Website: walmart
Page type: payment
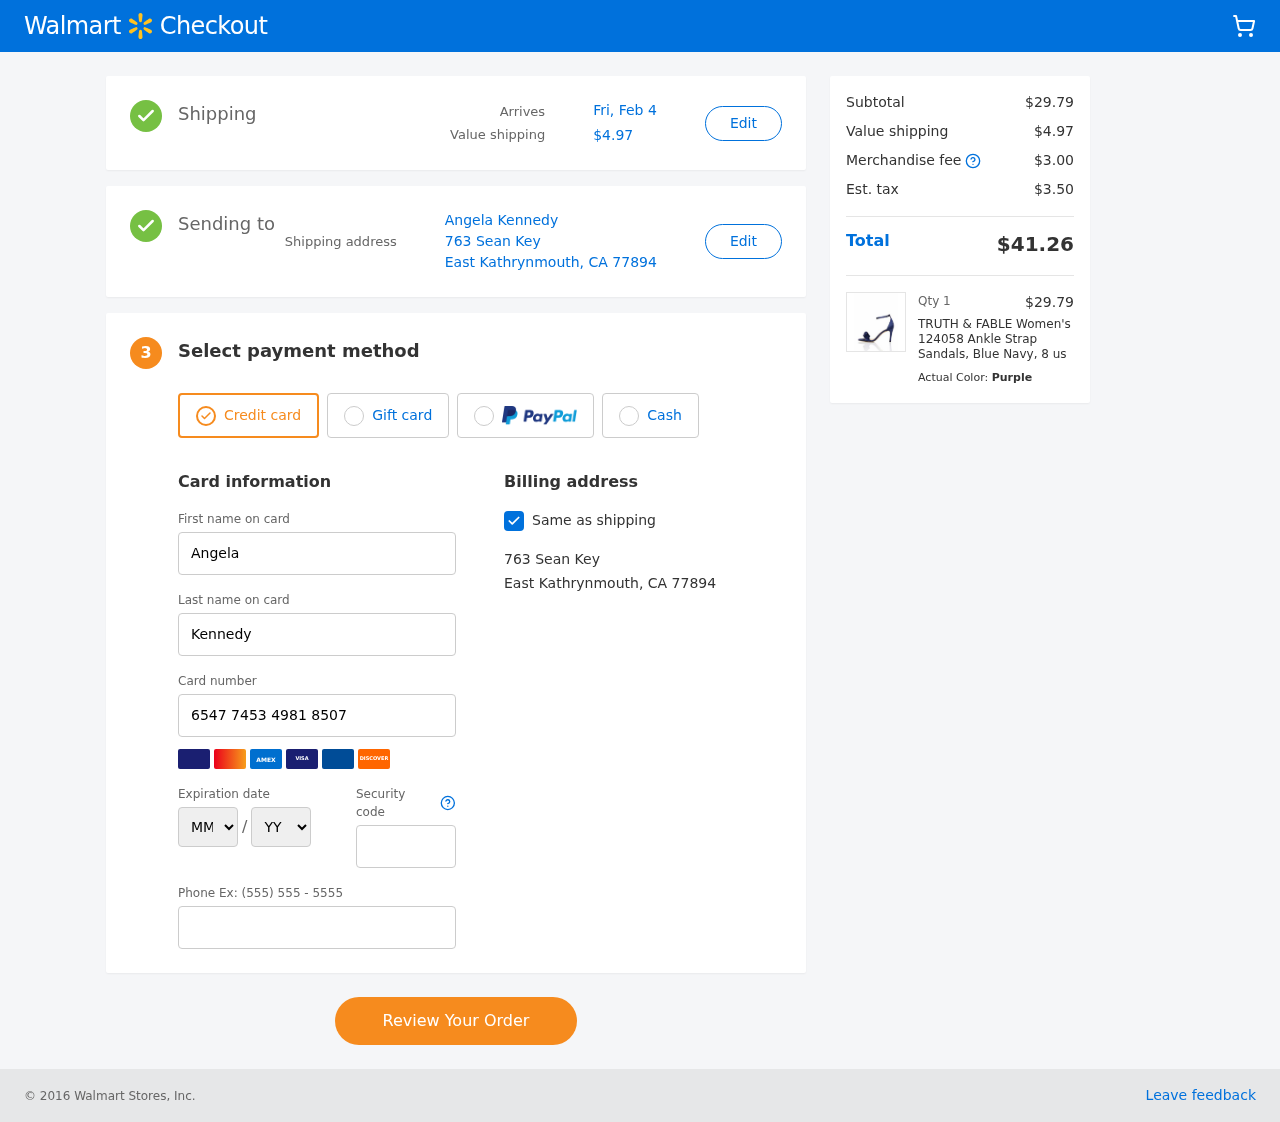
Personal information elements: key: PII_CARD_EXPIRY_MONTH
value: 11
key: PII_CARD_EXPIRY_YEAR
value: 29
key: PII_CITY_STATE_ZIP
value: East Kathrynmouth, CA 77894
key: PII_FULLNAME
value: Angela Kennedy
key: PII_STREET
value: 763 Sean Key
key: PII_FIRSTNAME
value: Angela
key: PII_LASTNAME
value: Kennedy
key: PII_CARD_NUMBER
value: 6547 7453 4981 8507
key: PII_CARD_CVV
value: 989
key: PII_PHONE
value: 6214629813
Product elements: key: PRODUCT1_NAME
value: TRUTH & FABLE Women's 124058 Ankle Strap Sandals, Blue Navy, 8 us
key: PRODUCT1_PRICE
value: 29.79
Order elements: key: ORDER_DELIVERY_DATE
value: Fri, Feb 4
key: ORDER_SHIPPING_COST
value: $4.97
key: ORDER_SUBTOTAL
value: $29.79
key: ORDER_MERCHANDISE_FEE
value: $3.00
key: ORDER_TAX
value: $3.50
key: ORDER_TOTAL
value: $41.26
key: ORDER_NUM_ITEMS
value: Qty 1